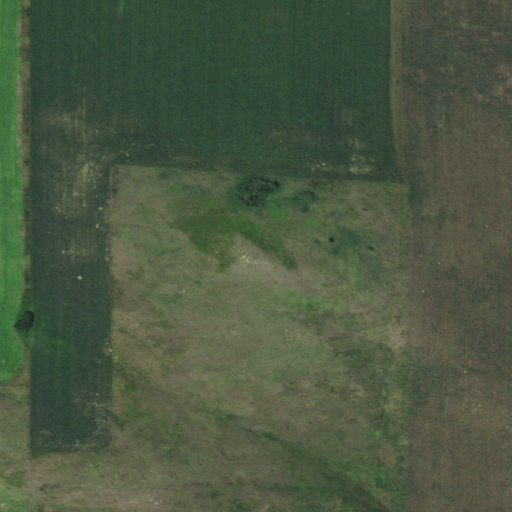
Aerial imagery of mountain in North Dakota named Lookout Butte containing grassland and pasture